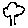
Label: tree